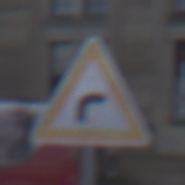
Verkehrszeichen: KurveRechts
Umgebung: Outdoor, Urban
Tageszeit: MorningAfternoon
Wetter: PartlyCloudy
Licht: Natural
Jahreszeit: NotSpecified
Kontrast: LowContrast